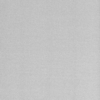
Label: dusty